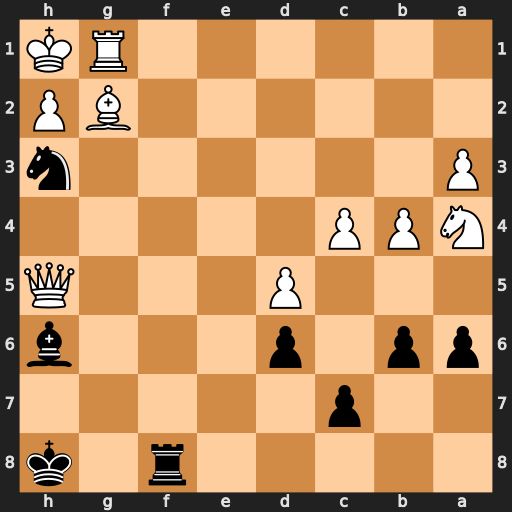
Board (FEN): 5r1k/2p5/pp1p3b/3P3Q/NPP5/P6n/6BP/6RK
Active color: b
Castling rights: -
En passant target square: -
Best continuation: Nf2#